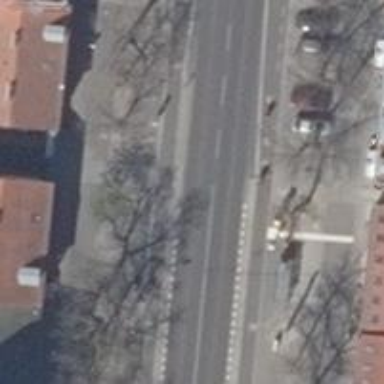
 with dedicated cycle tracks on both sides. Perpendicular parking on the kerb."